Field crop: maize
Growth stage: 2
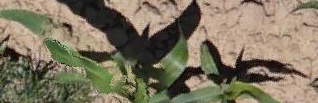
Species: maize